Question: I've made a very simple customView, a gray rectangle with an arbitrary amount of red markings inside the rectangle marked by percentages.
'''
public class DemoView extends View {
private ShapeDrawable mDrawable;
private ArrayList<ShapeDrawable> mMarks;
public DemoView(Context context, int[] marks) {
super(context);
int x = 0;
int y = 0;
int width = 100;
int height = 10;
// Timeline Initially empty
mDrawable = new ShapeDrawable(new RectShape());
mDrawable.getPaint().setColor(Color.GRAY);
mDrawable.setBounds(x, y, x + width, y + height);
// Add marks
if (marks != null && marks.length % 2 == 0) {
mMarks = new ArrayList<ShapeDrawable>(marks.length / 2);
ShapeDrawable mark;
for (int i = 1; i < marks.length; i = i + 2) {
mark = new ShapeDrawable(new RectShape());
mark.getPaint().setColor(Color.RED);
mark.setBounds(x + marks[i - 1], y, x + marks[i], y + height);
mMarks.add(mark);
}
}
}
@Override
protected void onDraw(Canvas canvas) {
super.onDraw(canvas);
mDrawable.draw(canvas);
if (mMarks != null)
for (ShapeDrawable mark : mMarks)
mark.draw(canvas);
}
'''
}
However I can't figure out how to make use of the view. Each time I try to add more than one of the view in a linearlayout or relativelayout, I only see one of the views.
XML:
'''
<?xml version="1.0" encoding="utf-8"?>
<LinearLayout xmlns:android="http://schemas.android.com/apk/res/android"
android:orientation="vertical"
android:layout_width="fill_parent"
android:layout_height="fill_parent"
android:id="@+id/llayout"
>
<TextView
android:layout_width="fill_parent"
android:layout_height="wrap_content"
android:text="@string/hello"
/>
</LinearLayout>
'''
Layout code:
'''
public void onCreate(Bundle savedInstanceState) {
super.onCreate(savedInstanceState);
setContentView(R.layout.main);
LinearLayout ll = (LinearLayout) findViewById(R.id.llayout);
demoview = new DemoView(this, new int[]{10,15,35,60});
demoview.setId(ID_NUM++);
ll.addView(demoview);
demoview2 = new DemoView(this, new int[]{0,1,3,6});
demoview2.setId(ID_NUM++);
ll.addView(demoview2);
demoview3 = new DemoView(this, new int[]{25,60});
demoview3.setId(ID_NUM++);
ll.addView(demoview3);
demoview4 = new DemoView(this, new int[]{15,60});
demoview4.setId(ID_NUM++);
ll.addView(demoview4);
}
'''
Results in:

Is this the wrong route to take? Am I missing some obvious key to using this view multiple times? If this is not the correct route is there some other method to making a custom shape? Perhaps extending rectShape?
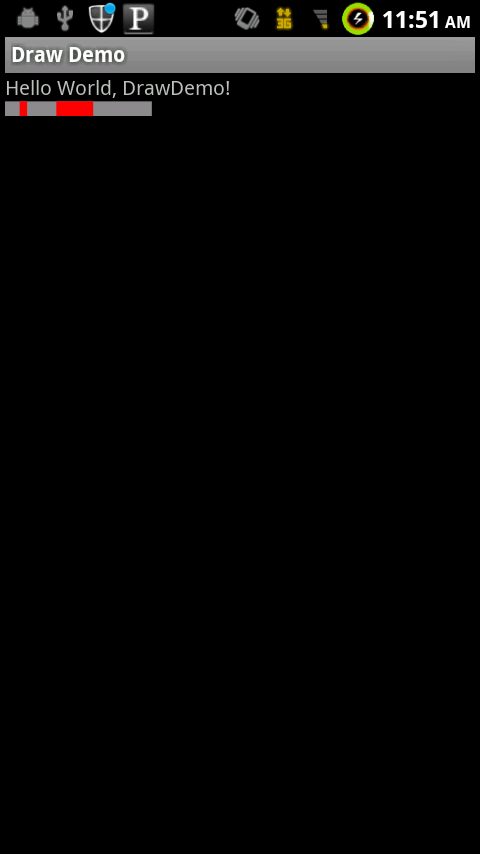
Answer: Following Mibollma's advice, I watched the video above, a video from Google I/O 2009 about speeding up your UI.
The information is most definitely still applicable two years later. Not only was I able to speed up all of my ListViews through the use of ViewHolder, I was able to find the answer to my question.
When creating a custom view, two methods must be overriden, the first is listed above: onDraw.
The missing method? onMeasure(). More information can be found <URL>